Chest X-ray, PA view. Patient: 20 years old, sex F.
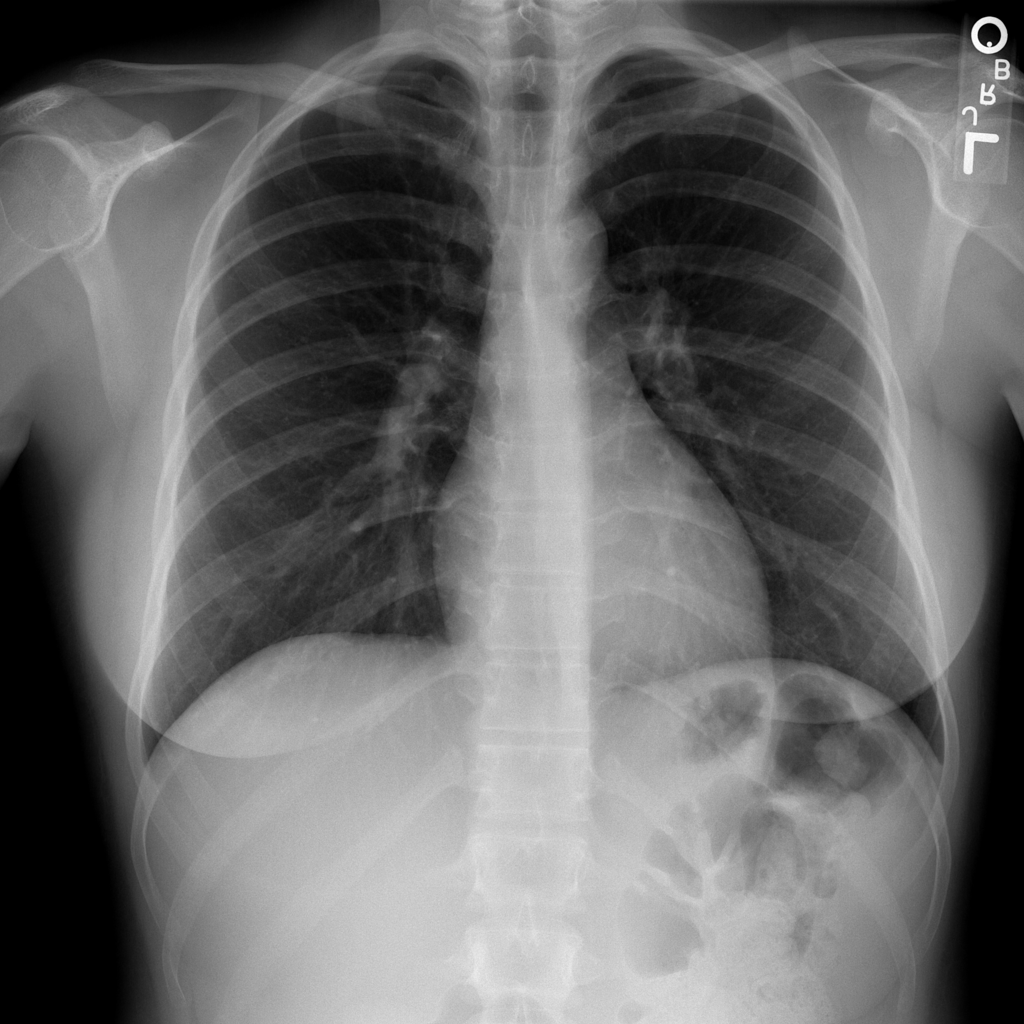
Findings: No Finding